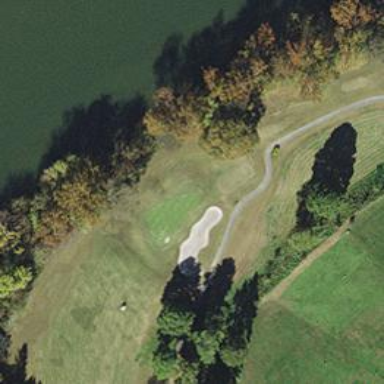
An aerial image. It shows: Golf cartpath that is also road path.